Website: apple
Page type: customer-info-address
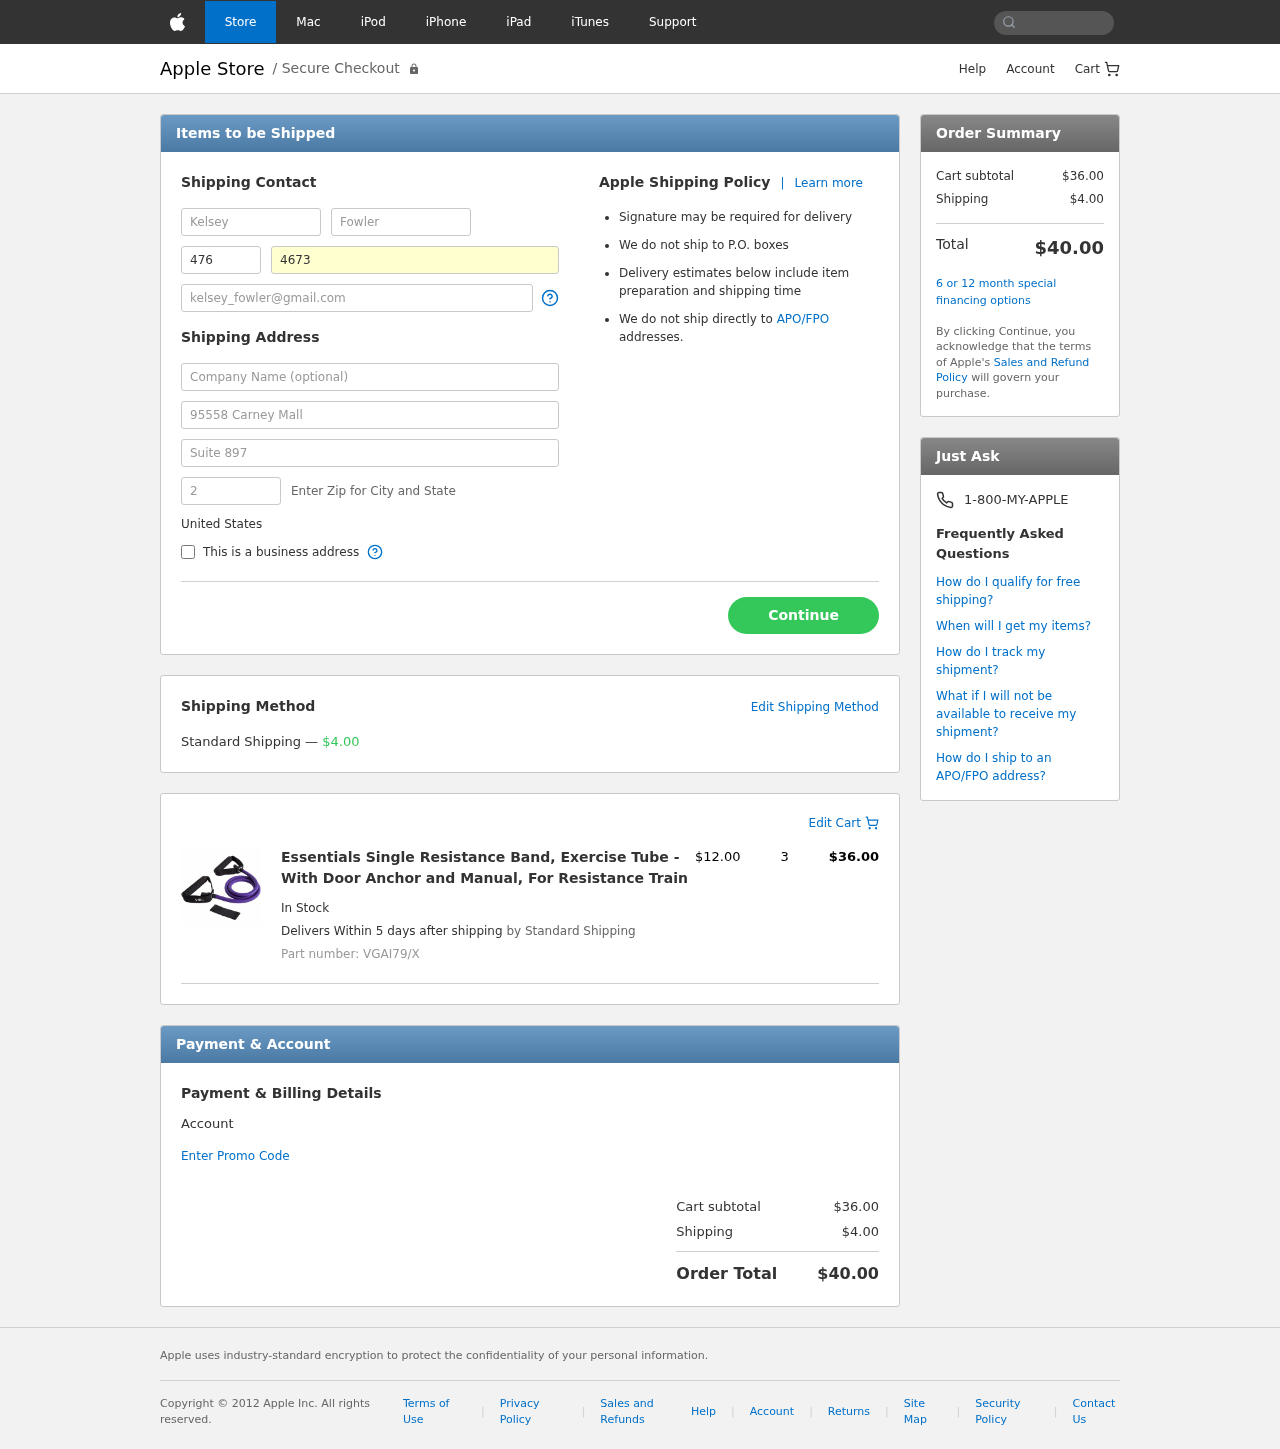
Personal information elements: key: PII_COUNTRY
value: United States
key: PII_FIRSTNAME
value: Kelsey
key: PII_LASTNAME
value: Fowler
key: PII_PHONE_AREA
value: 476
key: PII_PHONE_LINE
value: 4673
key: PII_EMAIL
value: kelsey_fowler@gmail.com
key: PII_STREET
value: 95558 Carney Mall
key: PII_STREET2
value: Suite 897
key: PII_POSTCODE
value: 28133
Product elements: key: PRODUCT1_NAME
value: Essentials Single Resistance Band, Exercise Tube - With Door Anchor and Manual, For Resistance Train
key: PRODUCT1_PRICE
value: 12
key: PRODUCT1_QUANTITY
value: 3
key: PRODUCT1_SKU
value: VGAI79/X
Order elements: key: ORDER_SHIPPING_COST
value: $4.00
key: ORDER_ITEM_TOTAL
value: $36.00
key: ORDER_SUBTOTAL
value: $36.00
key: ORDER_TOTAL
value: $40.00